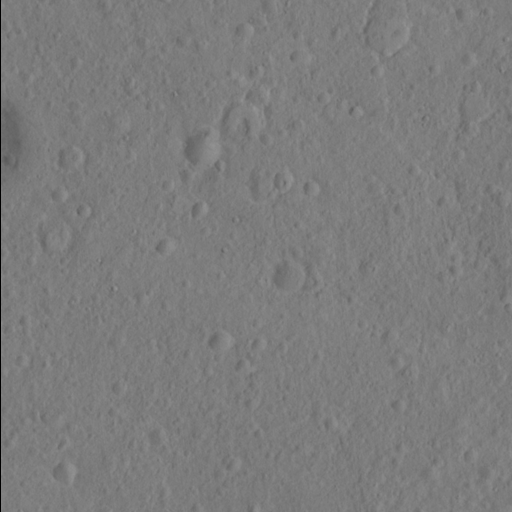
Objects detected: cone